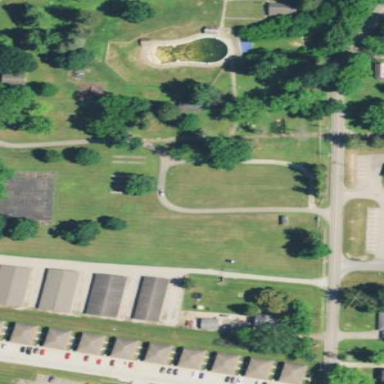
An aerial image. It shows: Park.